Question: I have installed <URL> on firefox. and I tried to capture traffic on Google Account login page, I typed a wrong password for my test, and, to my surprise, It captured clear password in https pages.
But I tried <URL> on Firefox/IE, no clear data was captured.
I heard that HTTPS headers are also encrypted. but why they still get captured in httpfox? Is it possible for a hacker to do the same thing over the network?

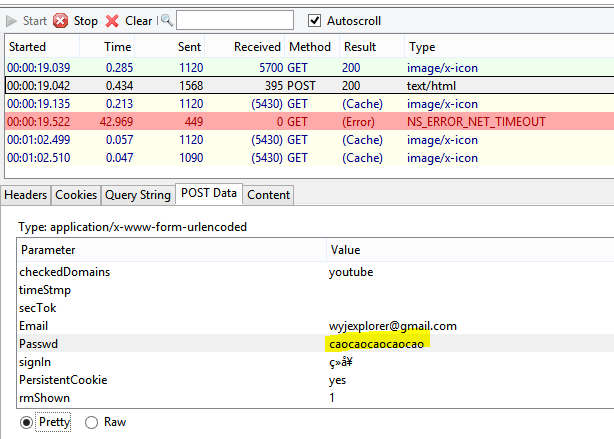
Answer: It really depends on where you're probing for these values or the data.
I've never used either tool, but from my understanding I assume the following:
- -
Overall, httpfox will show you what the browser knows about your connection. fiddler will show you what any server/proxy on the way to the connected server will see (garbage).
This is also the reason why you should only install and use addons you trust. You can have perfect network security, always use https/SSL, etc. but it won't help you if one of your addons is stealing the tasty bits.